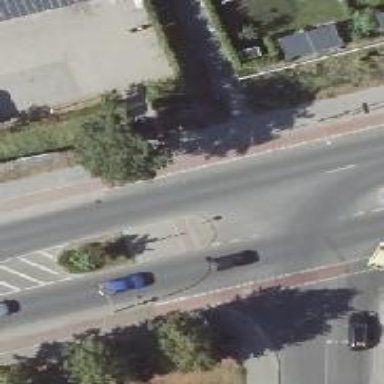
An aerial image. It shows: Asphalt cycleway.